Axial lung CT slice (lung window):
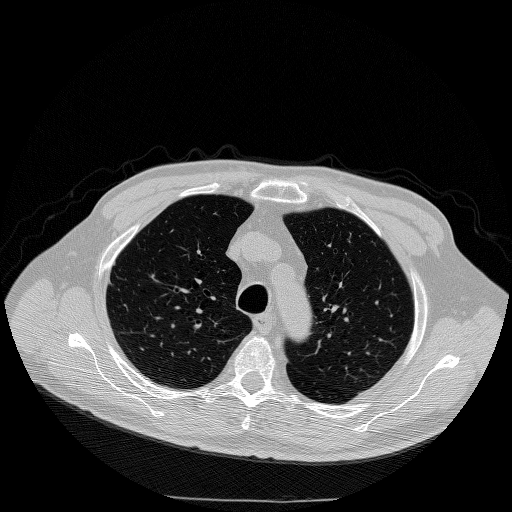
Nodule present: no